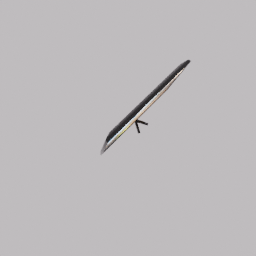
Label: electronics